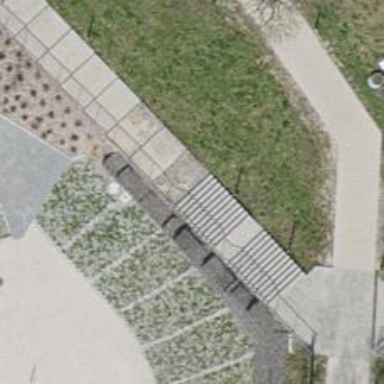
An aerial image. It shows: Steps made of paving stones.